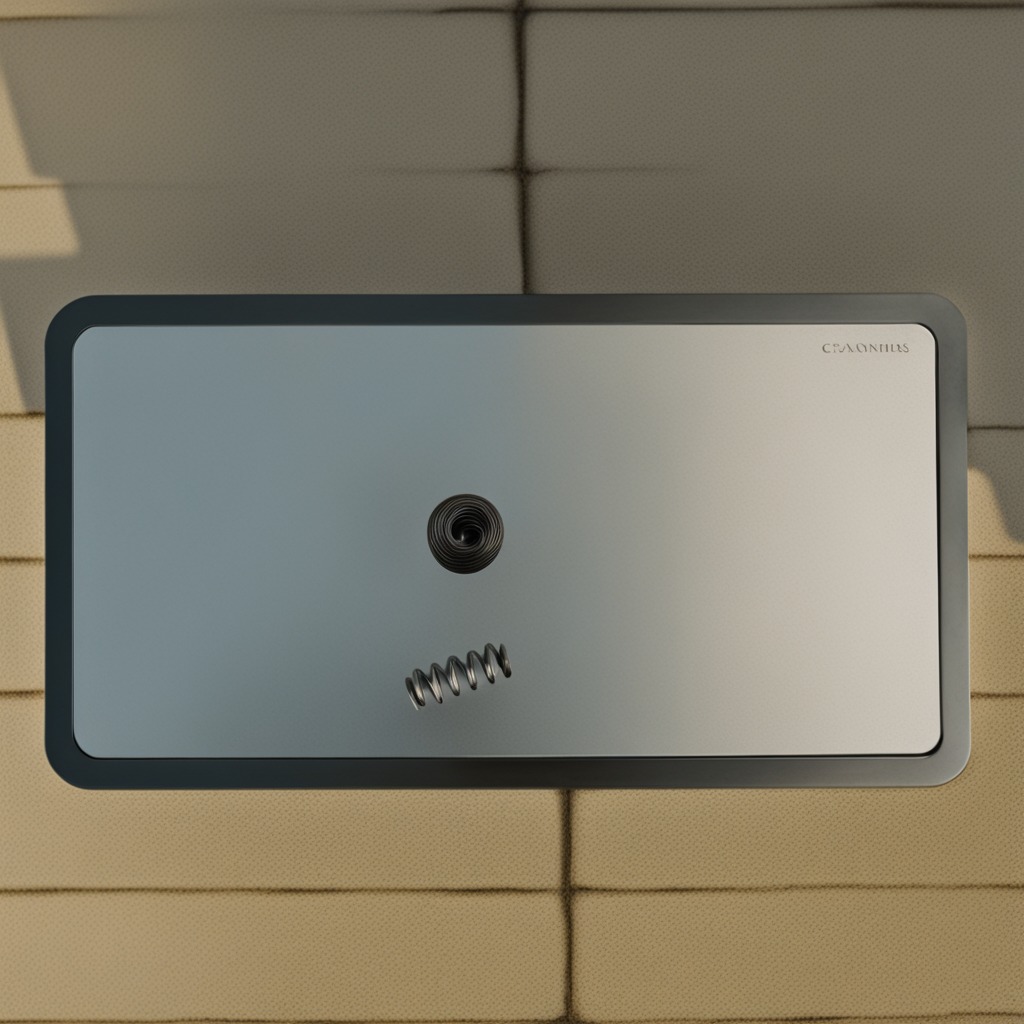
A coiled metal spring is lying on the textured surface of the utility table.